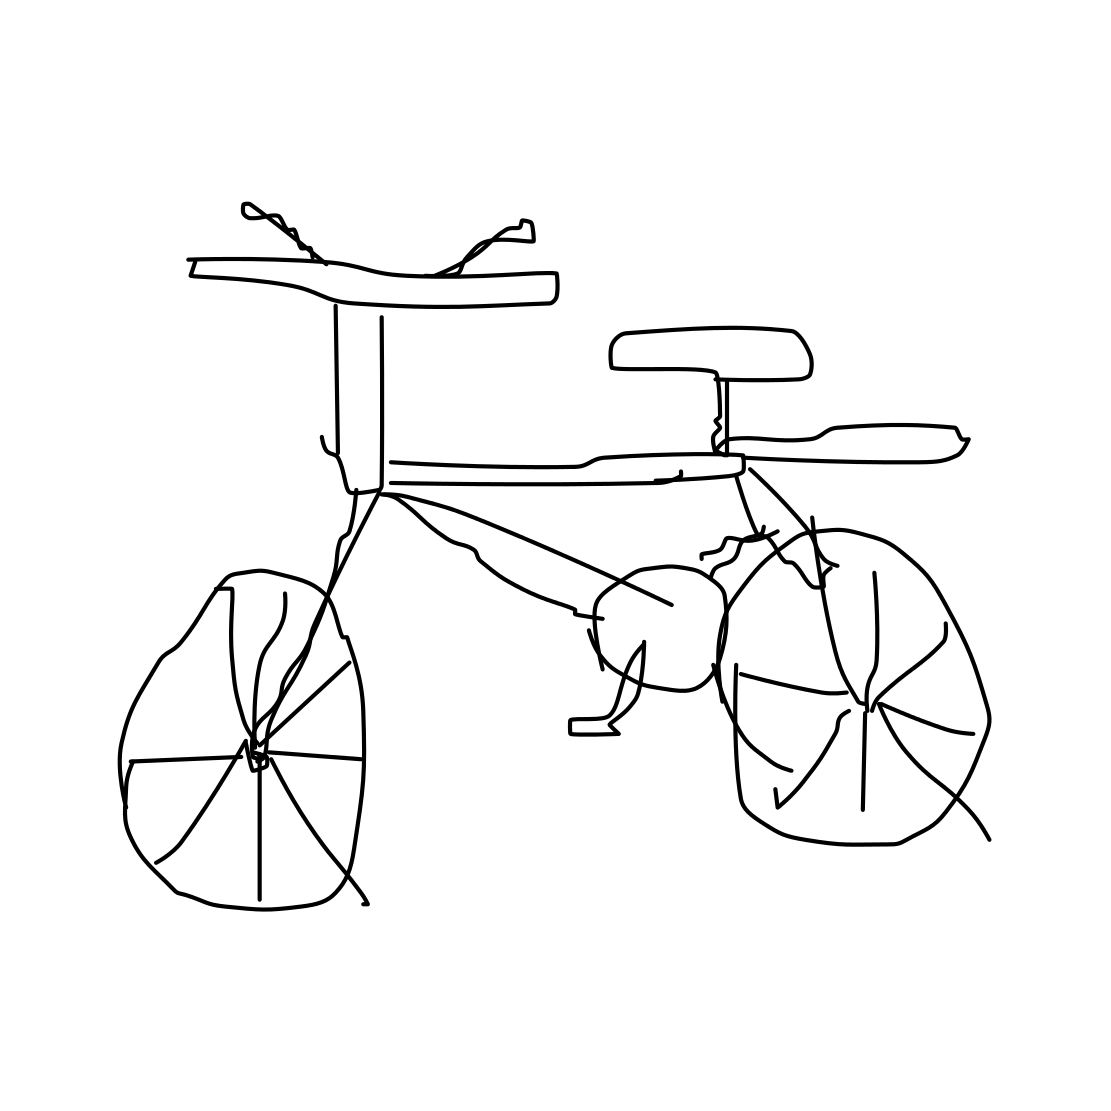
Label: bicycle